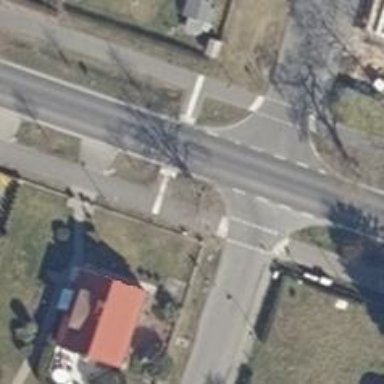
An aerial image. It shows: Asphalt footway.